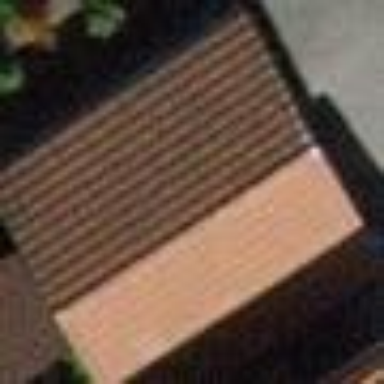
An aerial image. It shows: Garage building.